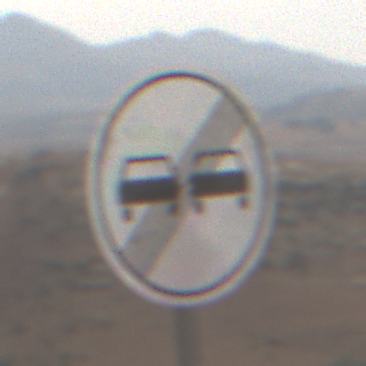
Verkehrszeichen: EndeUeberholverbot
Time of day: MorningAfternoon
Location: Outdoor (Nature)
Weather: Overcast
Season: NotSpecified
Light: Natural